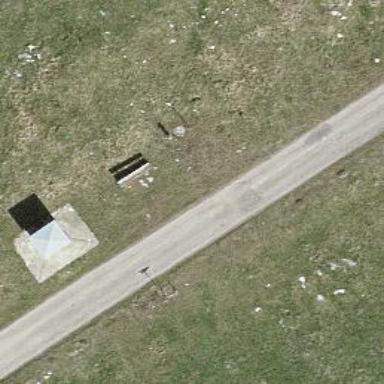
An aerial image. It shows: Bench.